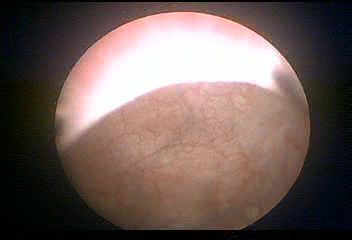
Modality: WLC
Class: Normal mucosa
Bladder cancer association: No